Field crop: maize
Growth stage: 1
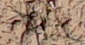
Species: lolium